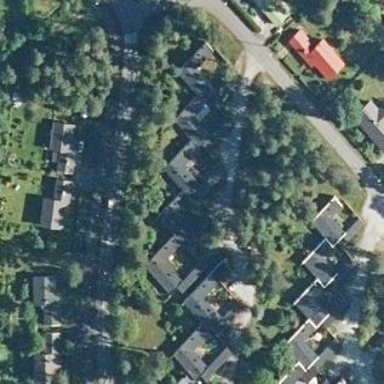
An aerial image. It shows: Residential building.